Aerial crown-view tile of a tropical tree (Barro Colorado Island, Panama), acquired 20241112:
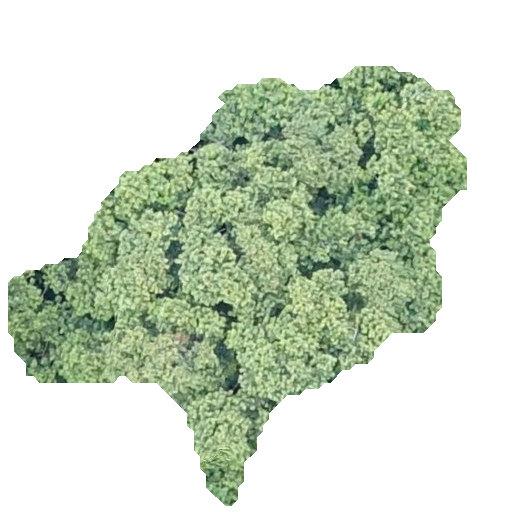
Species: Luehea seemannii
GBIF accepted scientific name: Luehea seemannii
Crown area: 169.252 m²